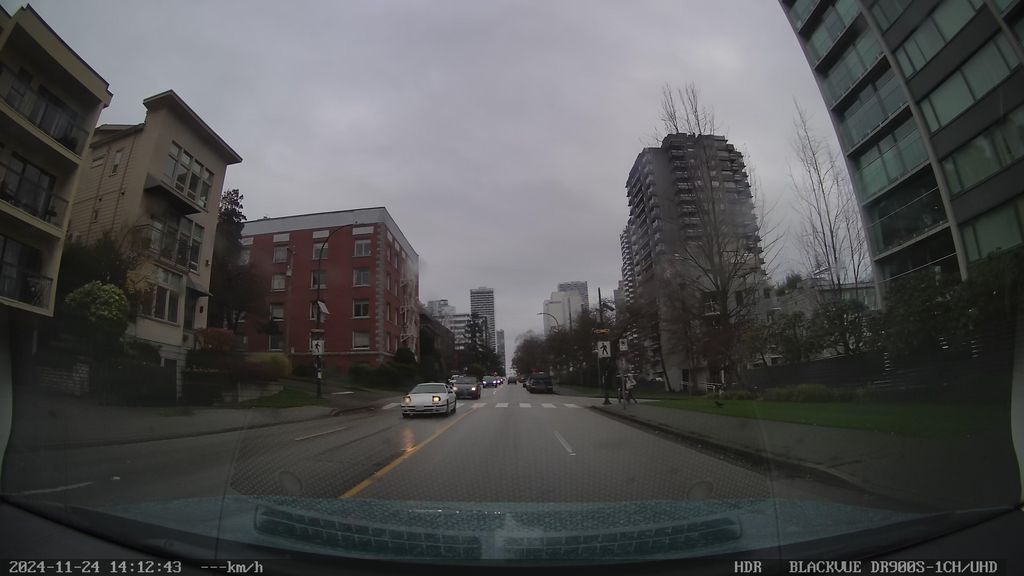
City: vancouver